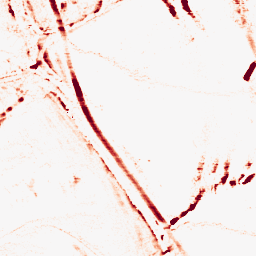
Category: morphological
Decomposition family: morphological_rect
Decomposition parameters: operation: opening
width: 10
height: 3
Upsampling method: bilinear
Upsampling parameters: scale: 2
Upsampling scale: 2